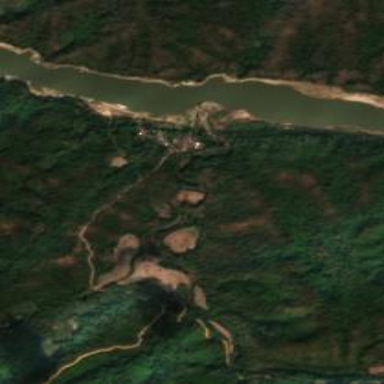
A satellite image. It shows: Beautiful view of river.